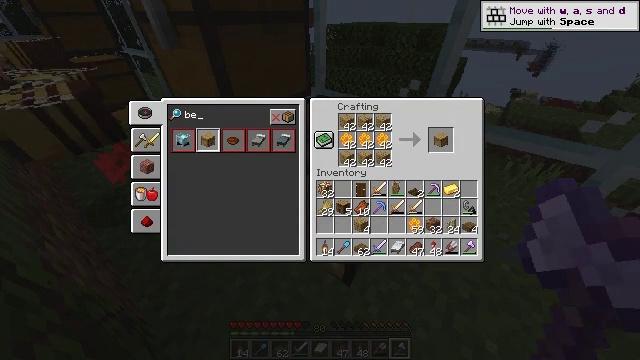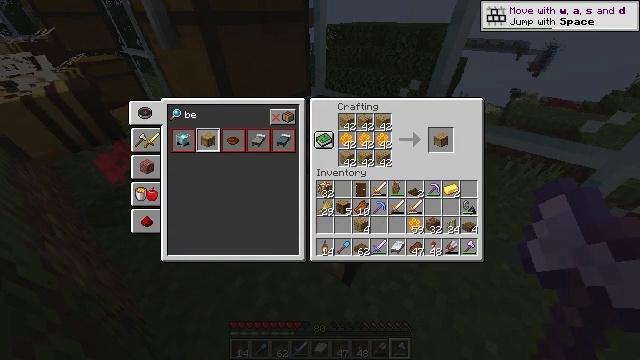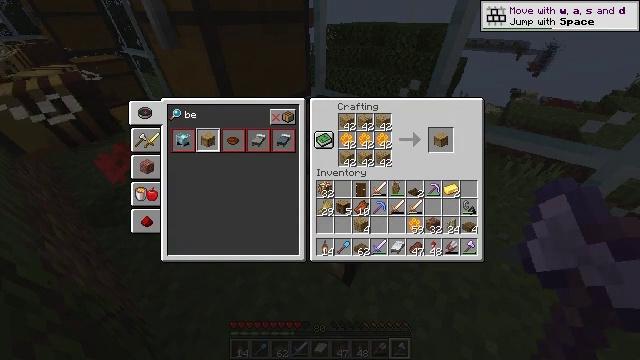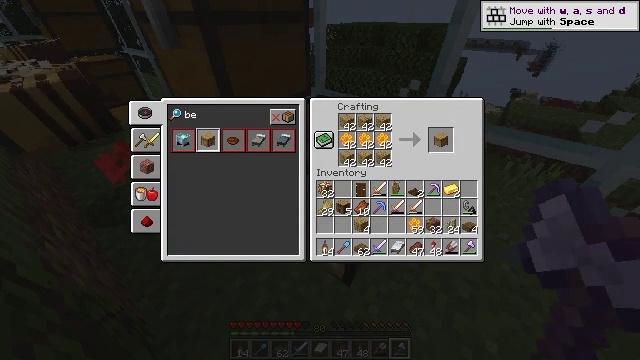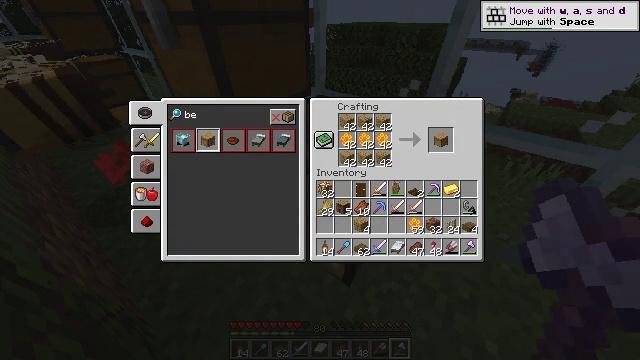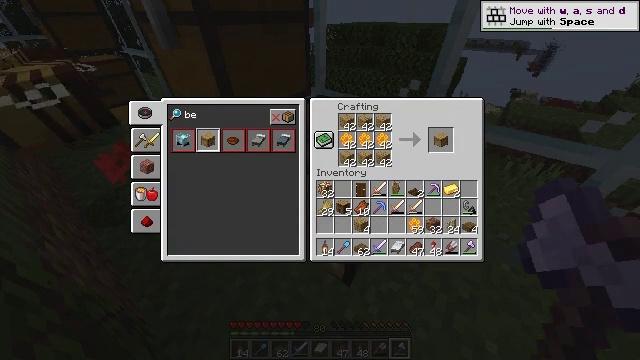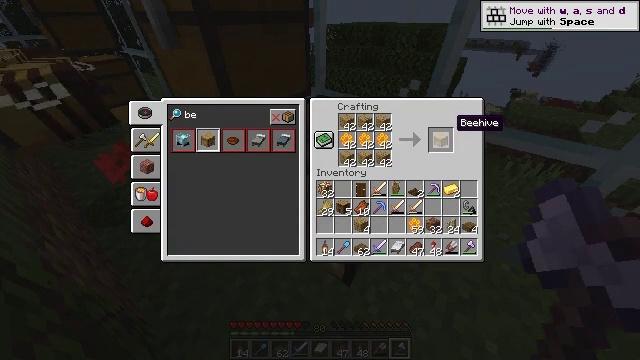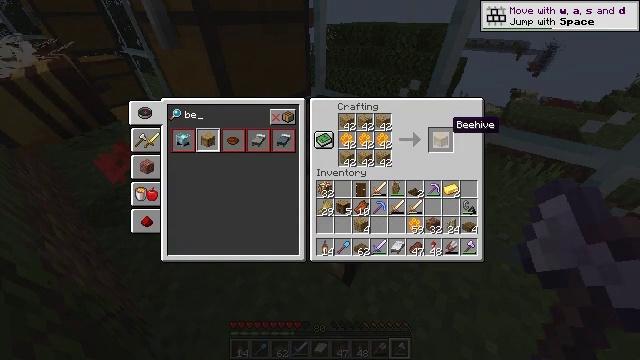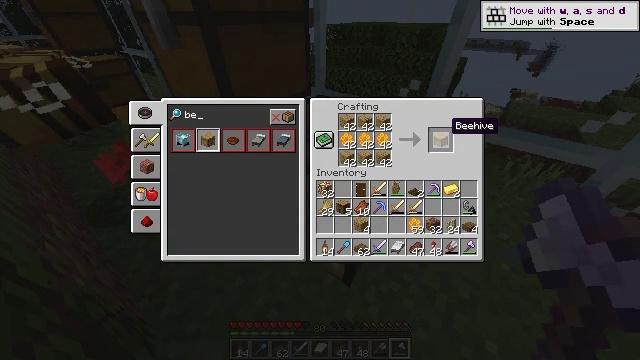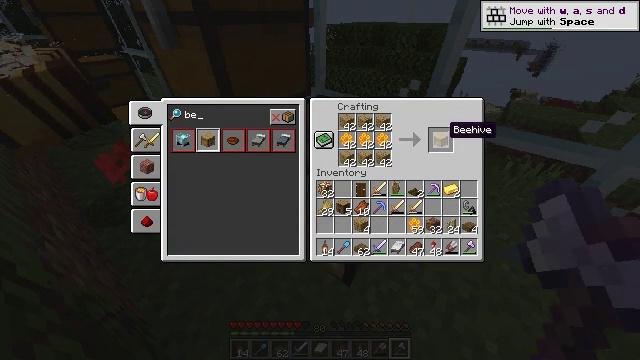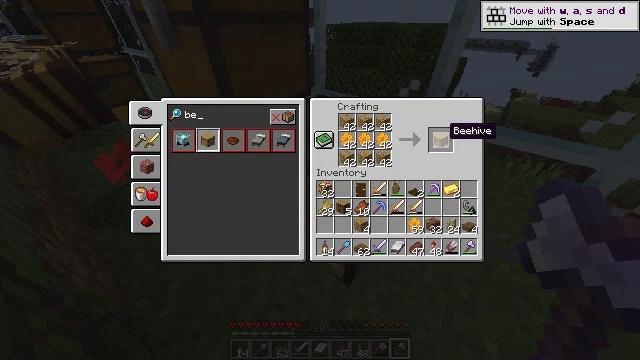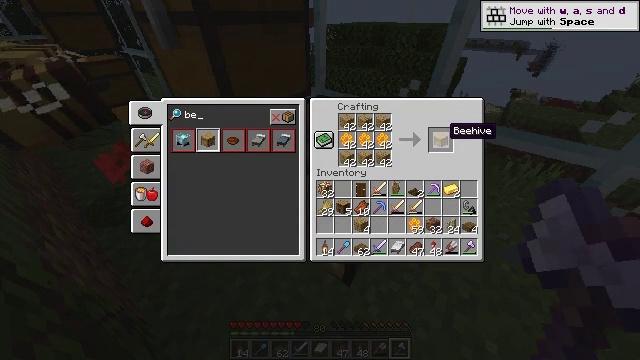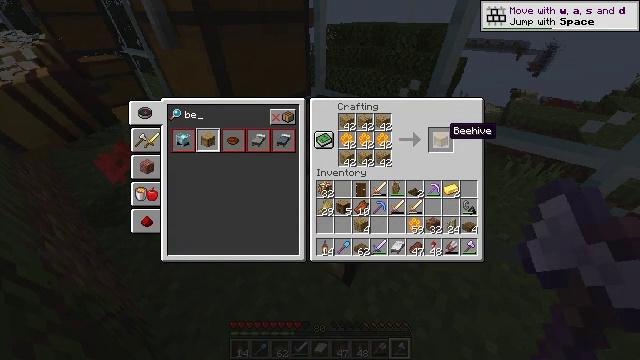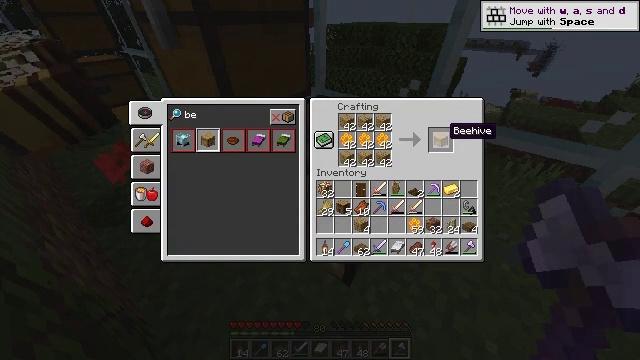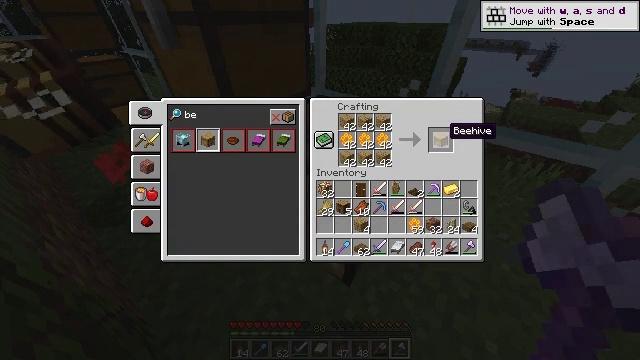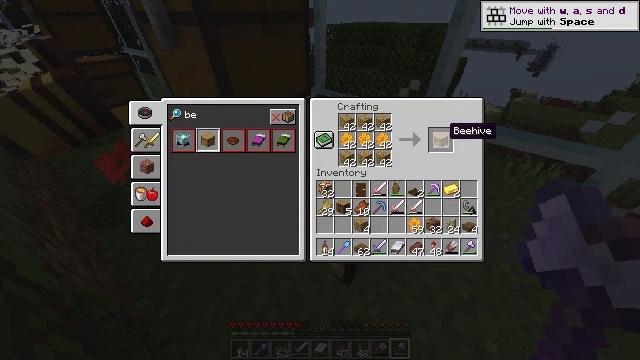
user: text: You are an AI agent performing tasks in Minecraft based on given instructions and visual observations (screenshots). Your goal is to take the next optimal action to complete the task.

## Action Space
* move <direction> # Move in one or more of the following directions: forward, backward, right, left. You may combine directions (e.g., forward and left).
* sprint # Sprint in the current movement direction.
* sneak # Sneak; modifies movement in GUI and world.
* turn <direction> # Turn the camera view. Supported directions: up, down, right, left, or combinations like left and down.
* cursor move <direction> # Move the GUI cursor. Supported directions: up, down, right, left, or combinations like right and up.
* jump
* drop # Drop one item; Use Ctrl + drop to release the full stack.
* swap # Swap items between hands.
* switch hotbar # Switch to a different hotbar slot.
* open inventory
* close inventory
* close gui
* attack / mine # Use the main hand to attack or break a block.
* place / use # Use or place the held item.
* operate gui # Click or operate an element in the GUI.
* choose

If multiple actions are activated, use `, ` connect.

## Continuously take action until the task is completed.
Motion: motion action
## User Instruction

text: Craft a beehive from honeycombs and planks.
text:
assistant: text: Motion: sneak, cursor move down
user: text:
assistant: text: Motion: sneak, cursor move left and down
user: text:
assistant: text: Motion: sneak, cursor move left
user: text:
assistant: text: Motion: sneak, cursor move left
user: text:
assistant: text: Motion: sneak, cursor move left
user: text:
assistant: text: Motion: sneak, cursor move left
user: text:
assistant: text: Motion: sneak
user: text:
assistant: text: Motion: sneak
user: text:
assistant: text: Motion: sneak
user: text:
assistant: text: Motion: sneak
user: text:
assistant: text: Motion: sneak
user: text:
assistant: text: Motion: sneak
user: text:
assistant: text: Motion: sneak
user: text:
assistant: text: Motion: sneak
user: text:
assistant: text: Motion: sneak
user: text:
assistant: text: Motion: sneak
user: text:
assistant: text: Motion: sneak
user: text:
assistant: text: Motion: sneak
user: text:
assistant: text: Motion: sneak
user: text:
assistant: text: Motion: sneak
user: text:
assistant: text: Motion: sneak
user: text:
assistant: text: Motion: sneak
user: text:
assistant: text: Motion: sneak
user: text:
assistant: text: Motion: sneak
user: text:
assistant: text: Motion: sneak
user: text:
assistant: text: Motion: sneak
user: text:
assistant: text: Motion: sneak
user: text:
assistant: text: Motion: sneak
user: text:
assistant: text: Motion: sneak
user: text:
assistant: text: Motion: sneak